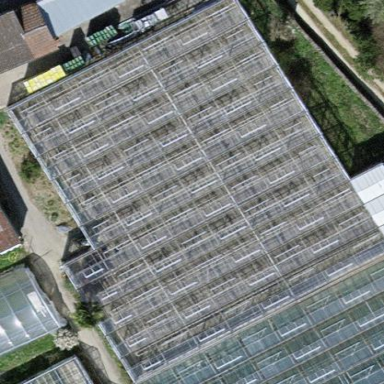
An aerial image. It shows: Greenhouse.